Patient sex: M
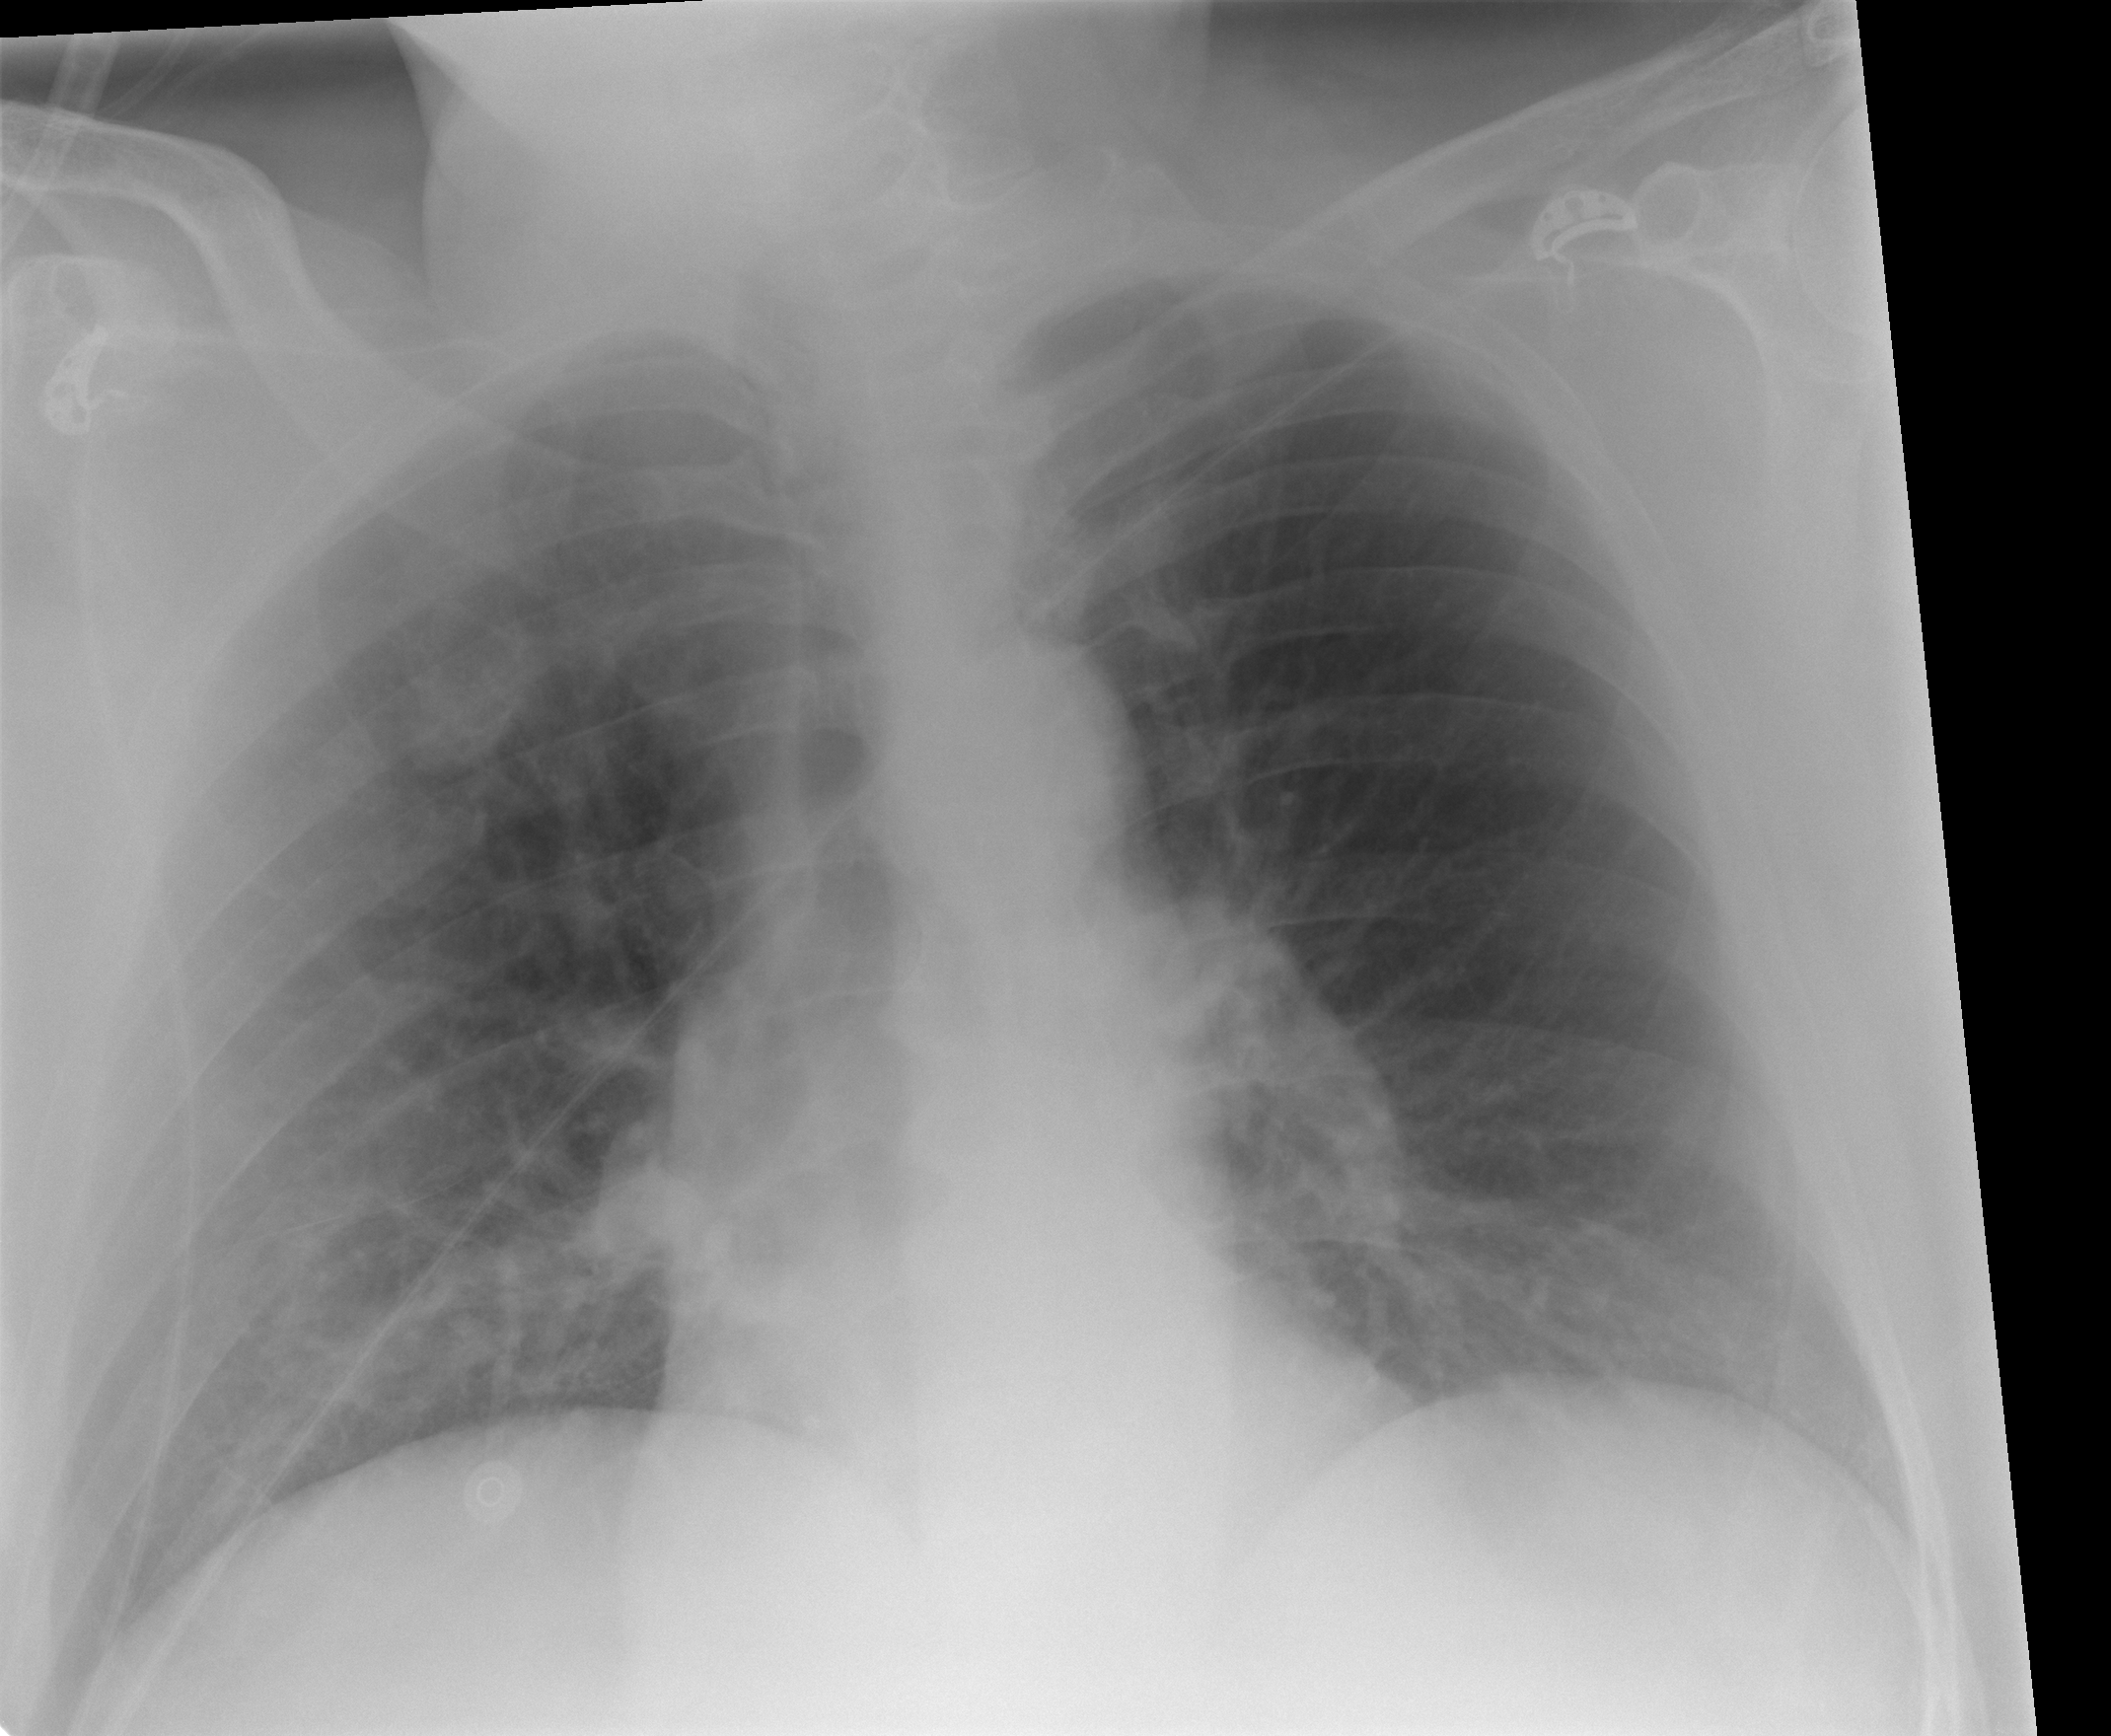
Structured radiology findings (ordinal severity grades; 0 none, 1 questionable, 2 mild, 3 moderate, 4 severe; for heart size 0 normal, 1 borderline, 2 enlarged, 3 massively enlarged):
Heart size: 0
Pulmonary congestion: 2
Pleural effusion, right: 0
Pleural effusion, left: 0
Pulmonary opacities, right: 0
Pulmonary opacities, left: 0
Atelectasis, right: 0
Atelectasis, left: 0